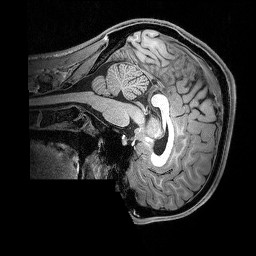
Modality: T1w
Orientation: sagittal
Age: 22
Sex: male
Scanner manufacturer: siemens
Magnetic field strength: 3 T
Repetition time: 2.5 s
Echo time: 0.00369 s